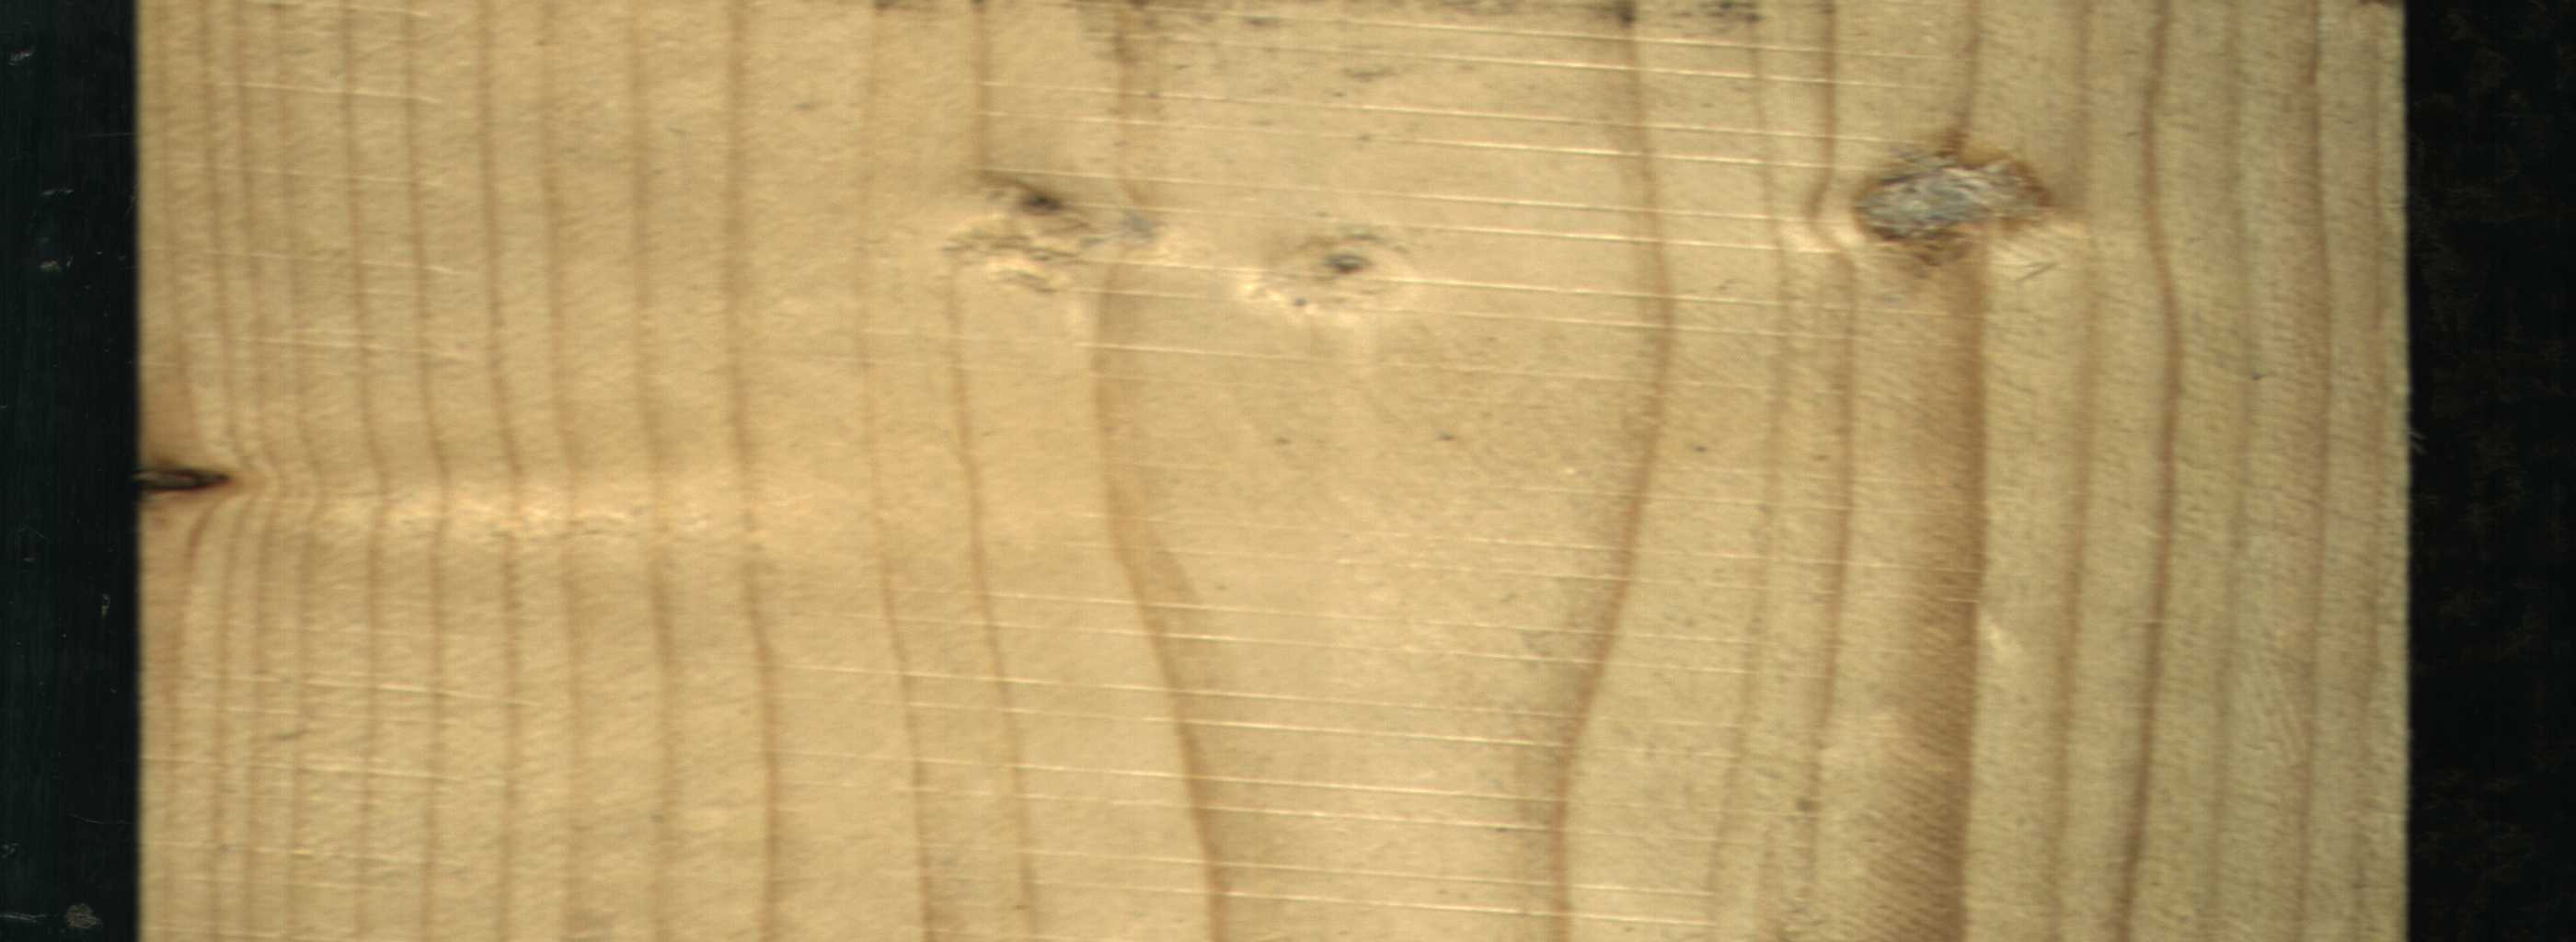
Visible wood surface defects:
resin
Dead_Knot
Live_Knot
Live_Knot